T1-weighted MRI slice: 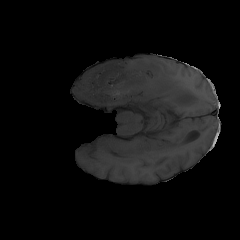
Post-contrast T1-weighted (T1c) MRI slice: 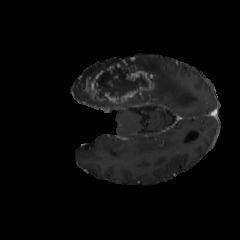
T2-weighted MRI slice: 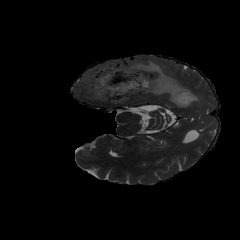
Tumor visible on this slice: yes